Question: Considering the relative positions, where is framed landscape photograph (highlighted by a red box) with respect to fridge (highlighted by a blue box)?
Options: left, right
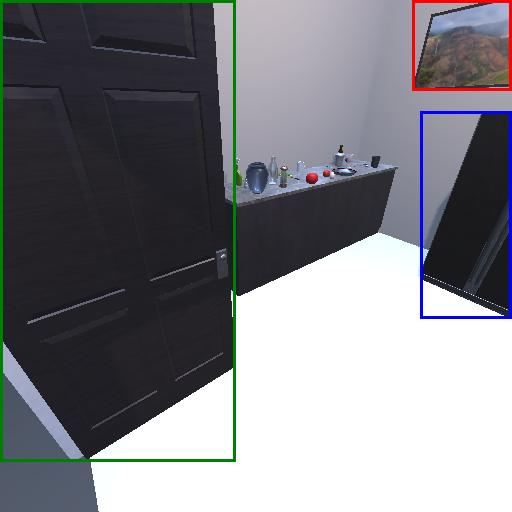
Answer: left